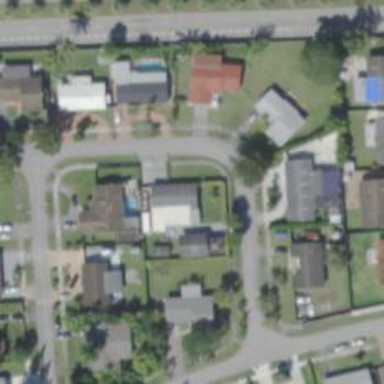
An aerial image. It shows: Residential road.